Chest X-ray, PA view. Patient: 38 years old, sex M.
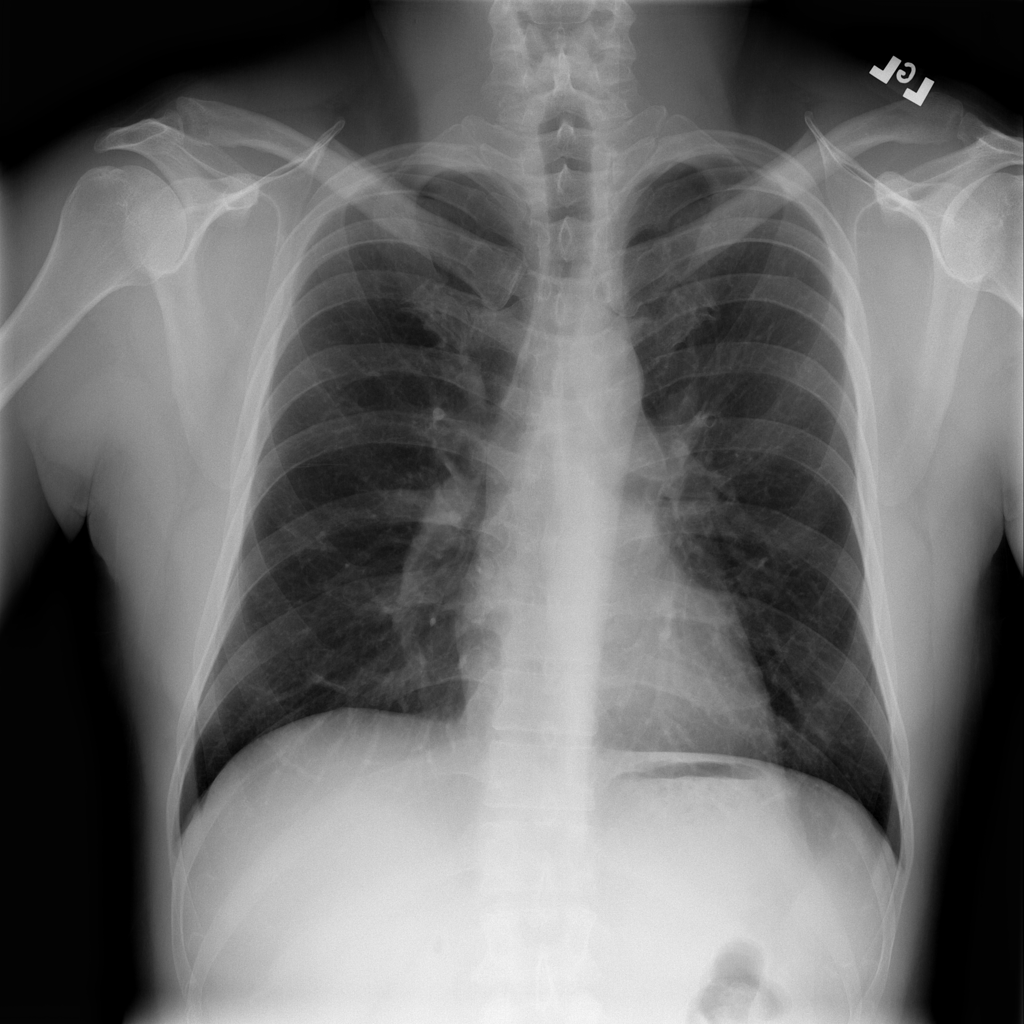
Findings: No Finding